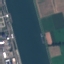
Land use / land cover class: River